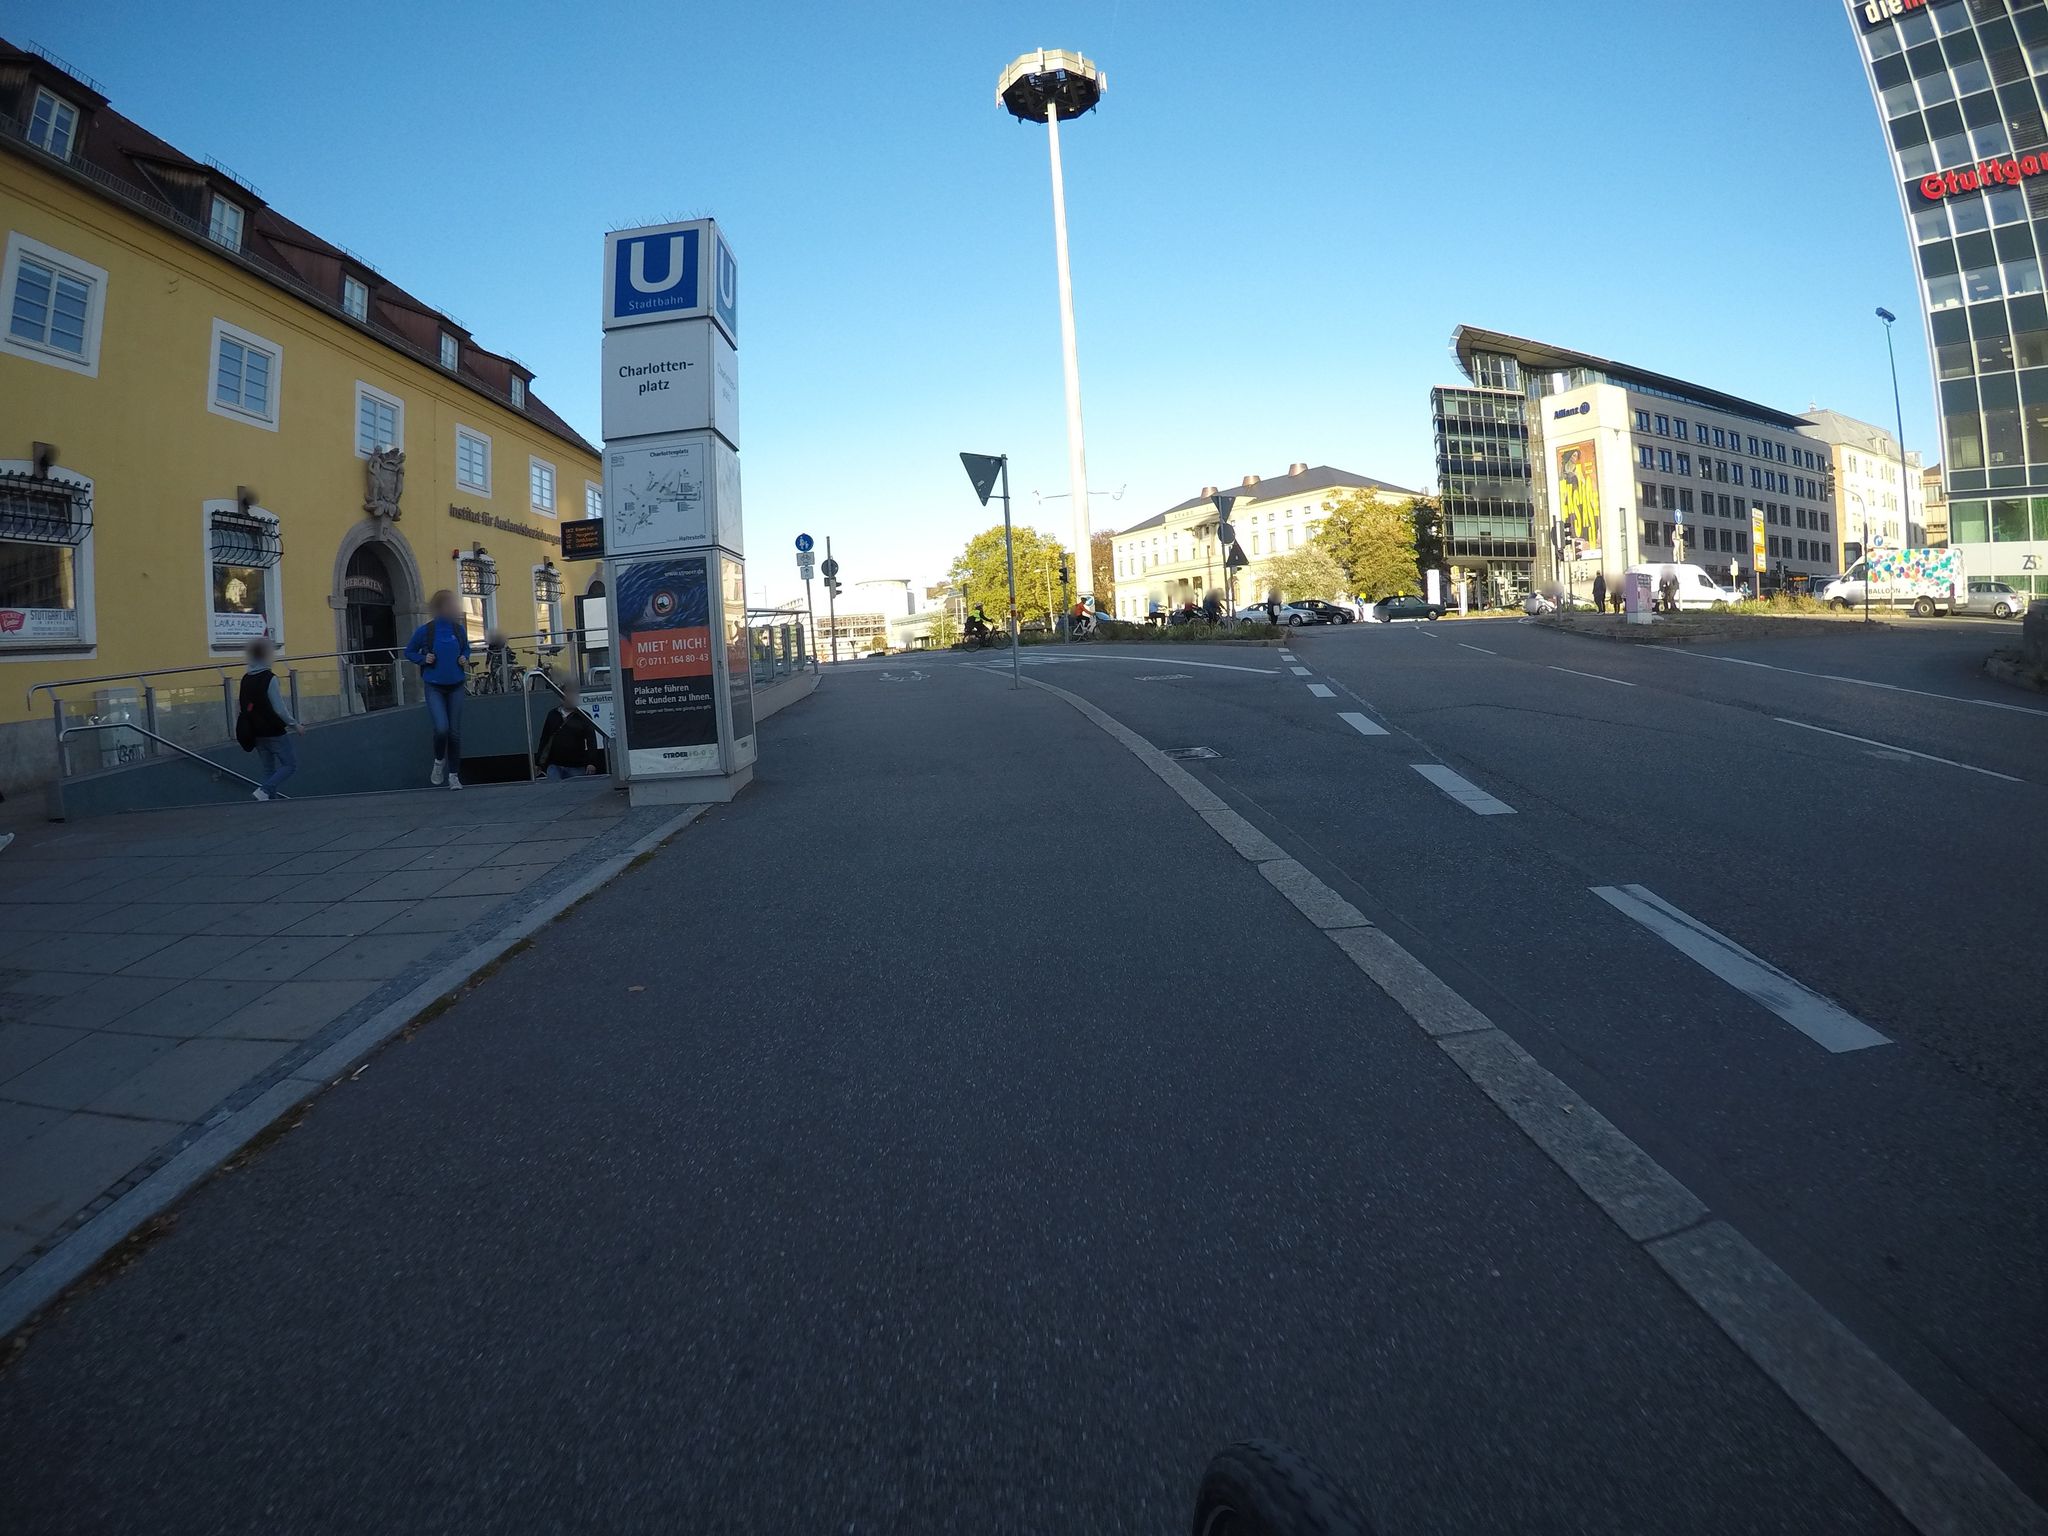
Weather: clear
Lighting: day
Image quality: good
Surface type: cycling surface
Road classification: footway, steps
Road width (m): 4
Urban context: urban centre
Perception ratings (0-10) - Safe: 7.28, Lively: 8.2, Beautiful: 8.92, Boring: 3.77, Depressing: 3.99, Wealthy: 7.51